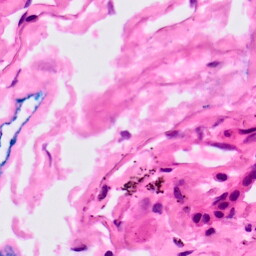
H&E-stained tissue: Lung